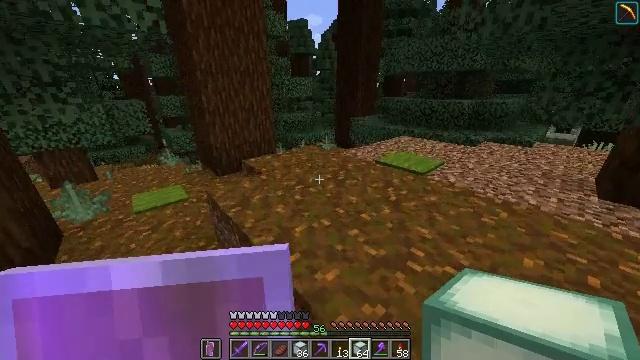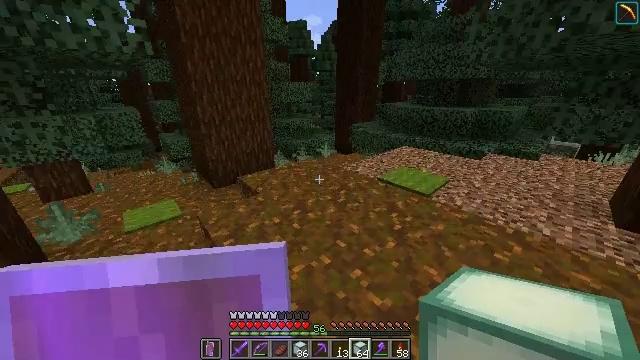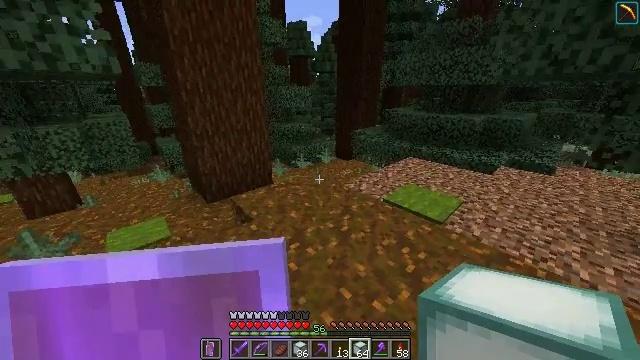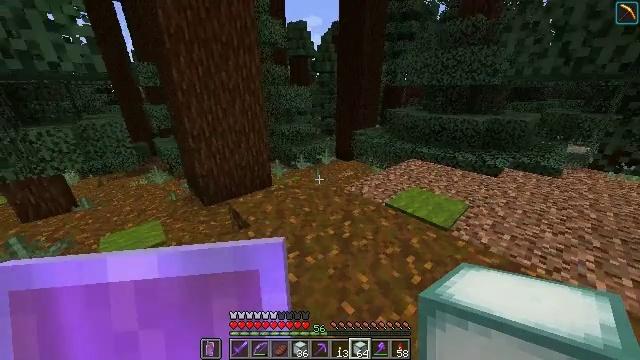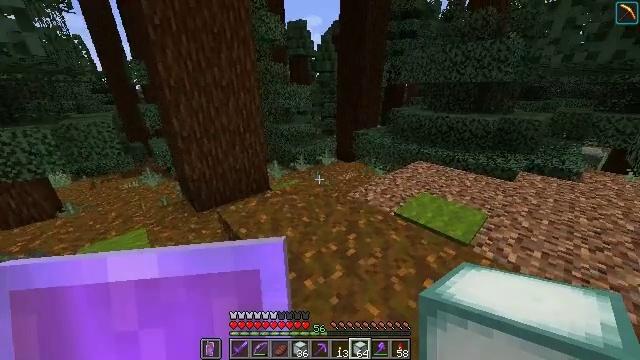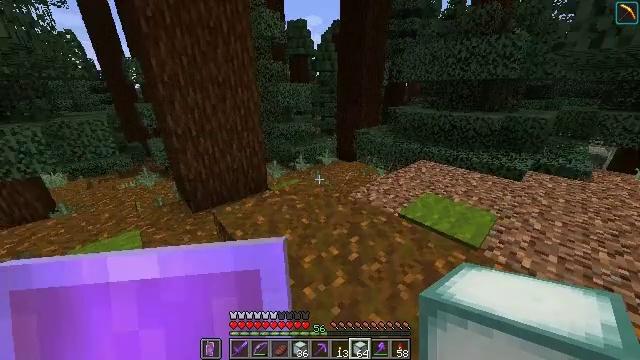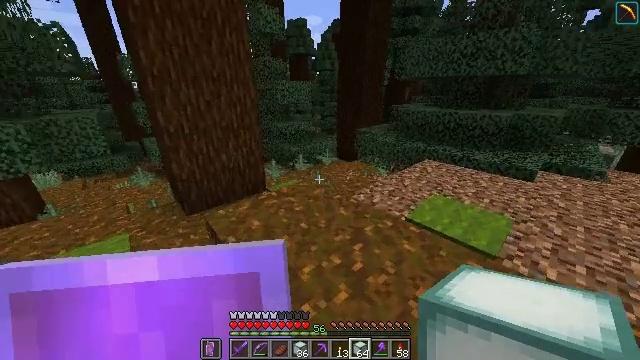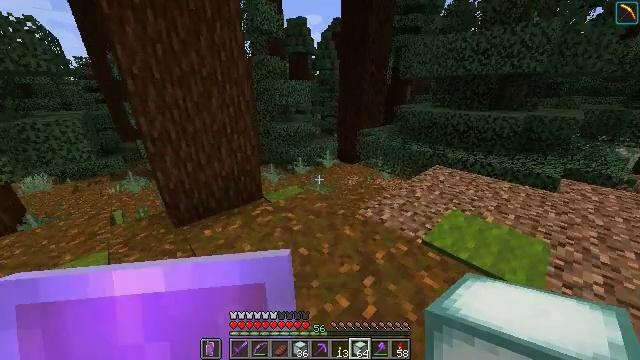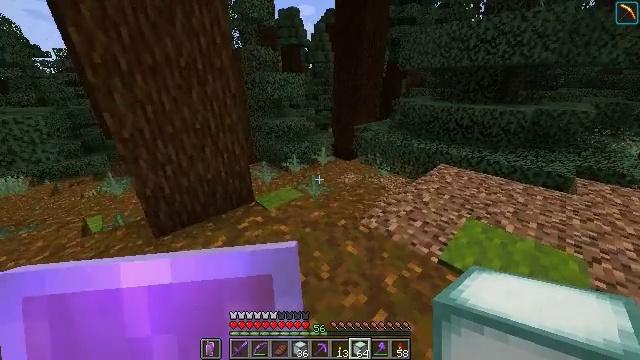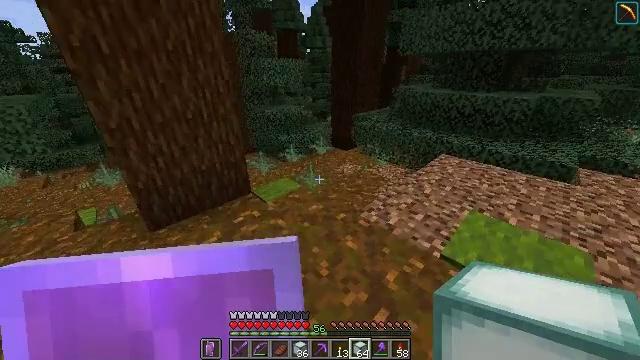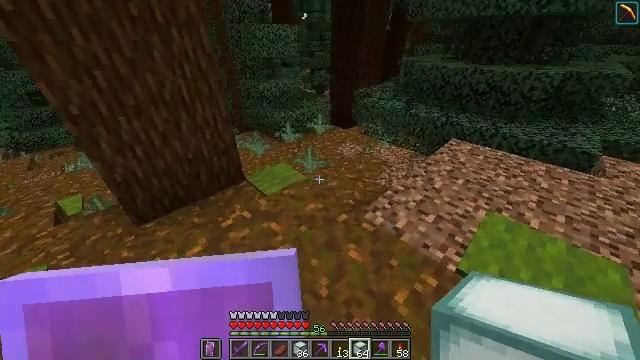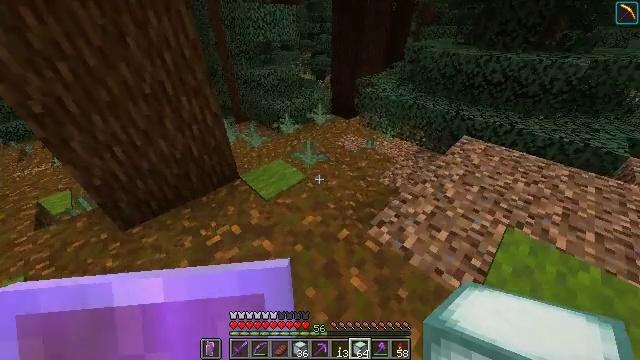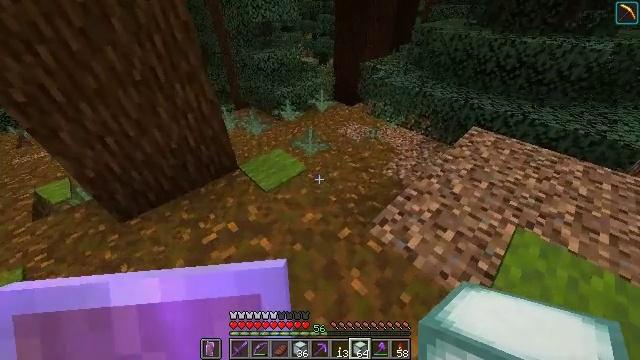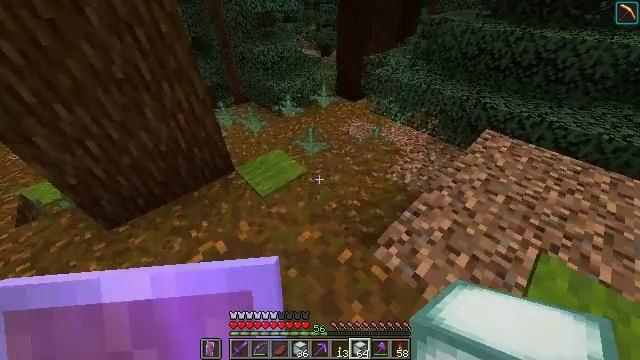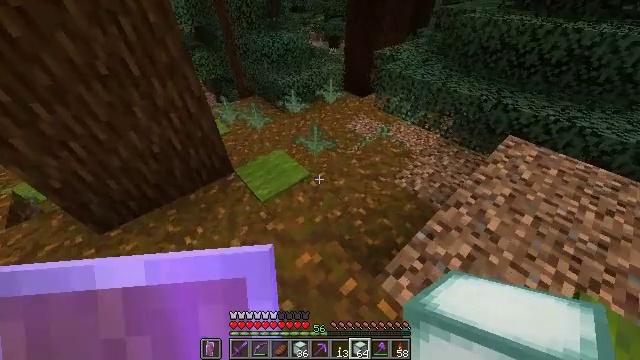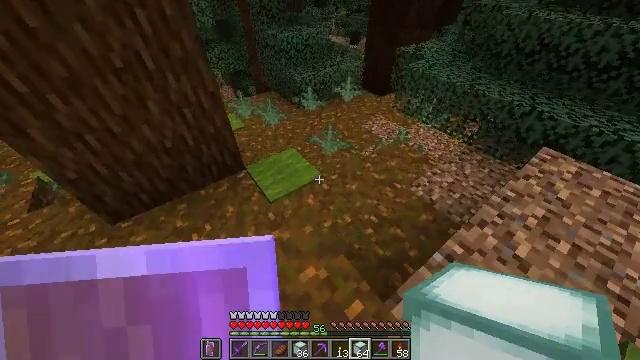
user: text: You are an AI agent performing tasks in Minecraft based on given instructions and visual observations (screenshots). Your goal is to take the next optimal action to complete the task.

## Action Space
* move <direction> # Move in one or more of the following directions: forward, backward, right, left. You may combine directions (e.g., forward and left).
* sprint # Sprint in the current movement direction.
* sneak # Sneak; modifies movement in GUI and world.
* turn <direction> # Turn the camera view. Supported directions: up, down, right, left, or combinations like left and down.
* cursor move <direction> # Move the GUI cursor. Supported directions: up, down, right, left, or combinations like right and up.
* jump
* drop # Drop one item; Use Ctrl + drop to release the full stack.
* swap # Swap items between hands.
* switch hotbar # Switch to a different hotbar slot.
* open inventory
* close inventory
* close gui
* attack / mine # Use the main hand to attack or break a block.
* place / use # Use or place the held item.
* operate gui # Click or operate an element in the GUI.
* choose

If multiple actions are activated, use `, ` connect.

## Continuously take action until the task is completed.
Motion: motion action
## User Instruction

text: Collect the green carpet by mining it.
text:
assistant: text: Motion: move forward, sprint
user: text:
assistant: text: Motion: move forward, sprint
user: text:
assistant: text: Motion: move forward, sprint
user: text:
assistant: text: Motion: move forward, sprint
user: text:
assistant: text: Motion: move forward, sprint
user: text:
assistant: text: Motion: move forward, sprint
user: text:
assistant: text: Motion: move forward, sprint
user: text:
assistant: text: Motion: move forward, sprint, turn right and down
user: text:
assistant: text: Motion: move forward, sprint, turn down
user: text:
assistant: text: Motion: move forward, sprint, turn down
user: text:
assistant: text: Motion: move forward, sprint, turn down
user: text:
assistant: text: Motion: move forward, sprint, turn down
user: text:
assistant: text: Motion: move forward, sprint, turn down
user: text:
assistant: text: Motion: move forward, sprint, turn left and down
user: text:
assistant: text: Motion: move forward, sprint, turn left
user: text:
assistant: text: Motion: move forward, turn left
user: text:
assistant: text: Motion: move forward
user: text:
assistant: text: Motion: move forward, turn left
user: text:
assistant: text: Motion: move forward, turn left
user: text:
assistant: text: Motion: move forward, turn left and up
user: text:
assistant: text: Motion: move forward, turn left and up
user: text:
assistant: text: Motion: move forward, turn left and up
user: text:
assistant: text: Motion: move forward
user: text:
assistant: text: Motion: move forward
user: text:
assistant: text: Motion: move forward
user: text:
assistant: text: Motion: move forward, turn left
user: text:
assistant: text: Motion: move forward, turn left and up
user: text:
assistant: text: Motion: move forward, turn left and up
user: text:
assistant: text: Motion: move forward
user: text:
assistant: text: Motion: move forward